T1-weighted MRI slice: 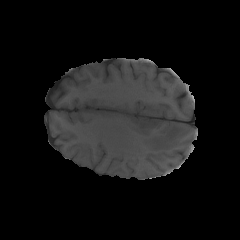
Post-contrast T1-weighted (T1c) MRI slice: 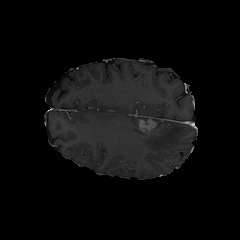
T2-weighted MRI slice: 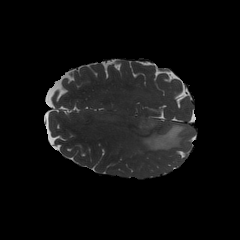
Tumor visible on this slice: yes